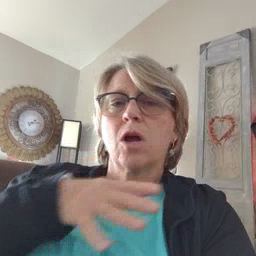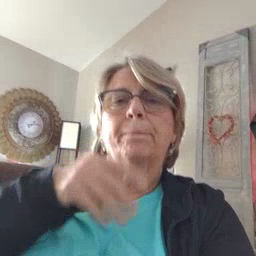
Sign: farm